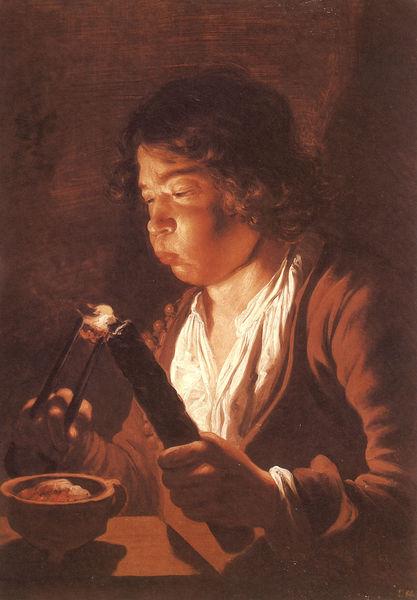
Titel: Das Feuer (aus der Serie: Die vier Elemente)
Künstler: Jan Lievens
Institution: Den Haag, S. Nystad Oude Kunst B.V.
Schlagwörter: dunkel, feuer, gemälde, hand, haut, mann, schatten, abend, braun, finger, hintergrund, holz, licht, mund, nacht, nase, orange, profil, tisch, weiss, rot, malerei, hemd, jacke, augen, falten, gesicht, halten, mensch, schale, schüssel, ärmel, bildnis, hals, hände, portrait, porträt, öl, auge, gewand, mantel, kind, locken, topf, wangen, düster, stab, arbeiten, backen, warm, essen, spielen, kerze, tasse, junge, dreiviertelprofil, leuchten, gefäß, flamme, knabe, brennen, flammen, glut, strahlen, kohle, kerzenlicht, kerzenschein, jüngling, erleuchtet, handwerk, löschen, glühen, fackel, blasen, docht, pusten, anzünden, zange, schmied, pausbacken, glühend, tätigkeit, feer, pinzette, lichtmalerei, ffeuer, #tisch, brqun, henkeltasse, hell-dunkel-malerei, glüben